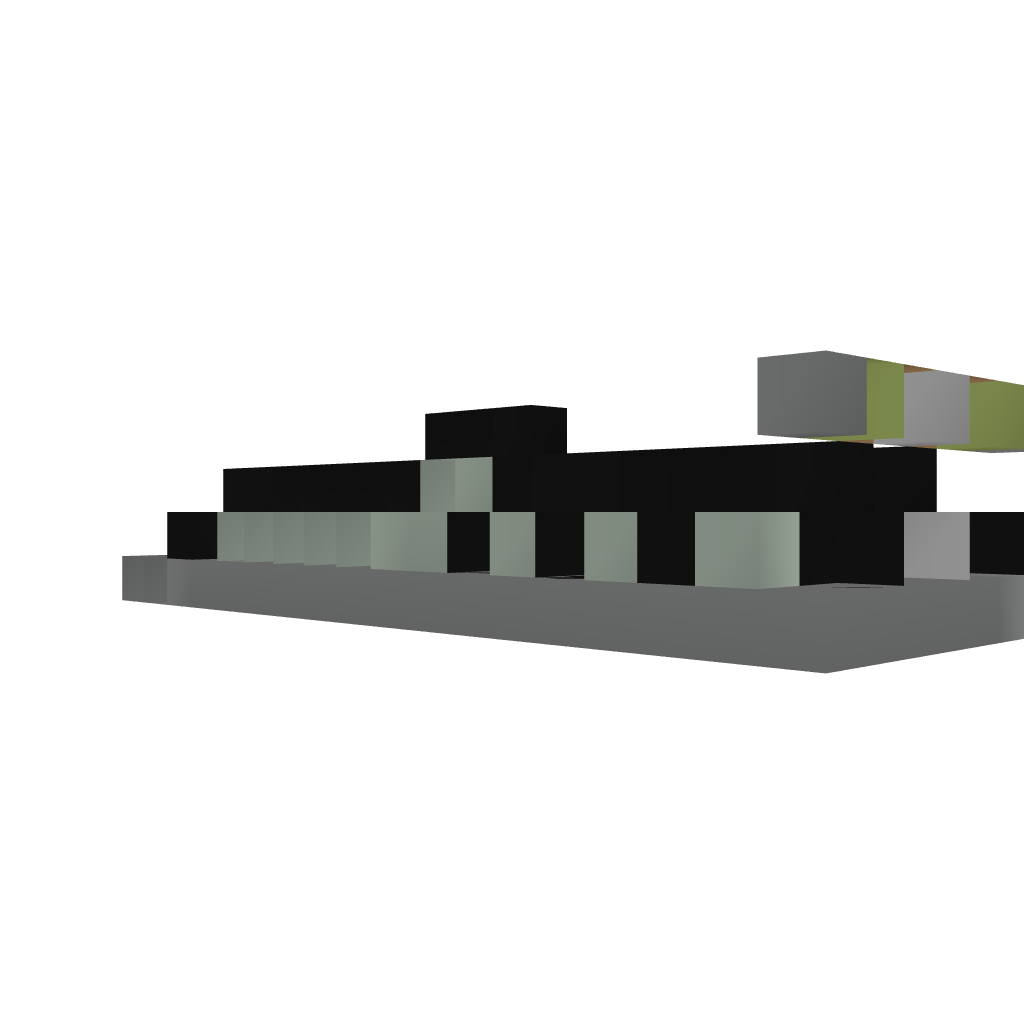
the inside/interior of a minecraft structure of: Target Marker